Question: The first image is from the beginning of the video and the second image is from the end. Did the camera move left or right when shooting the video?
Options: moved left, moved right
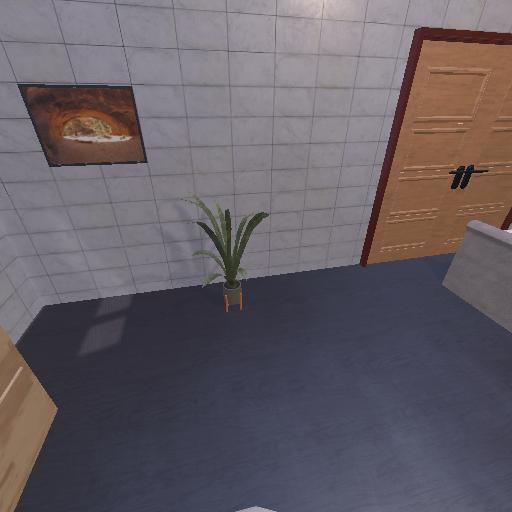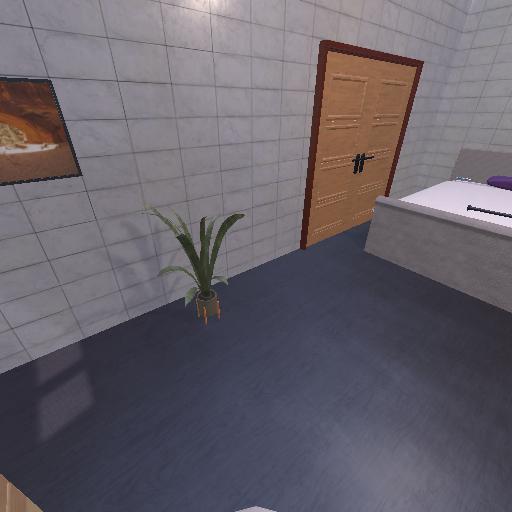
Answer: moved left